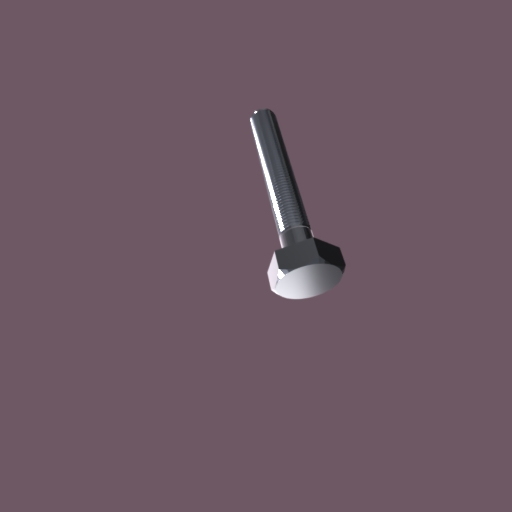
Label: bolt